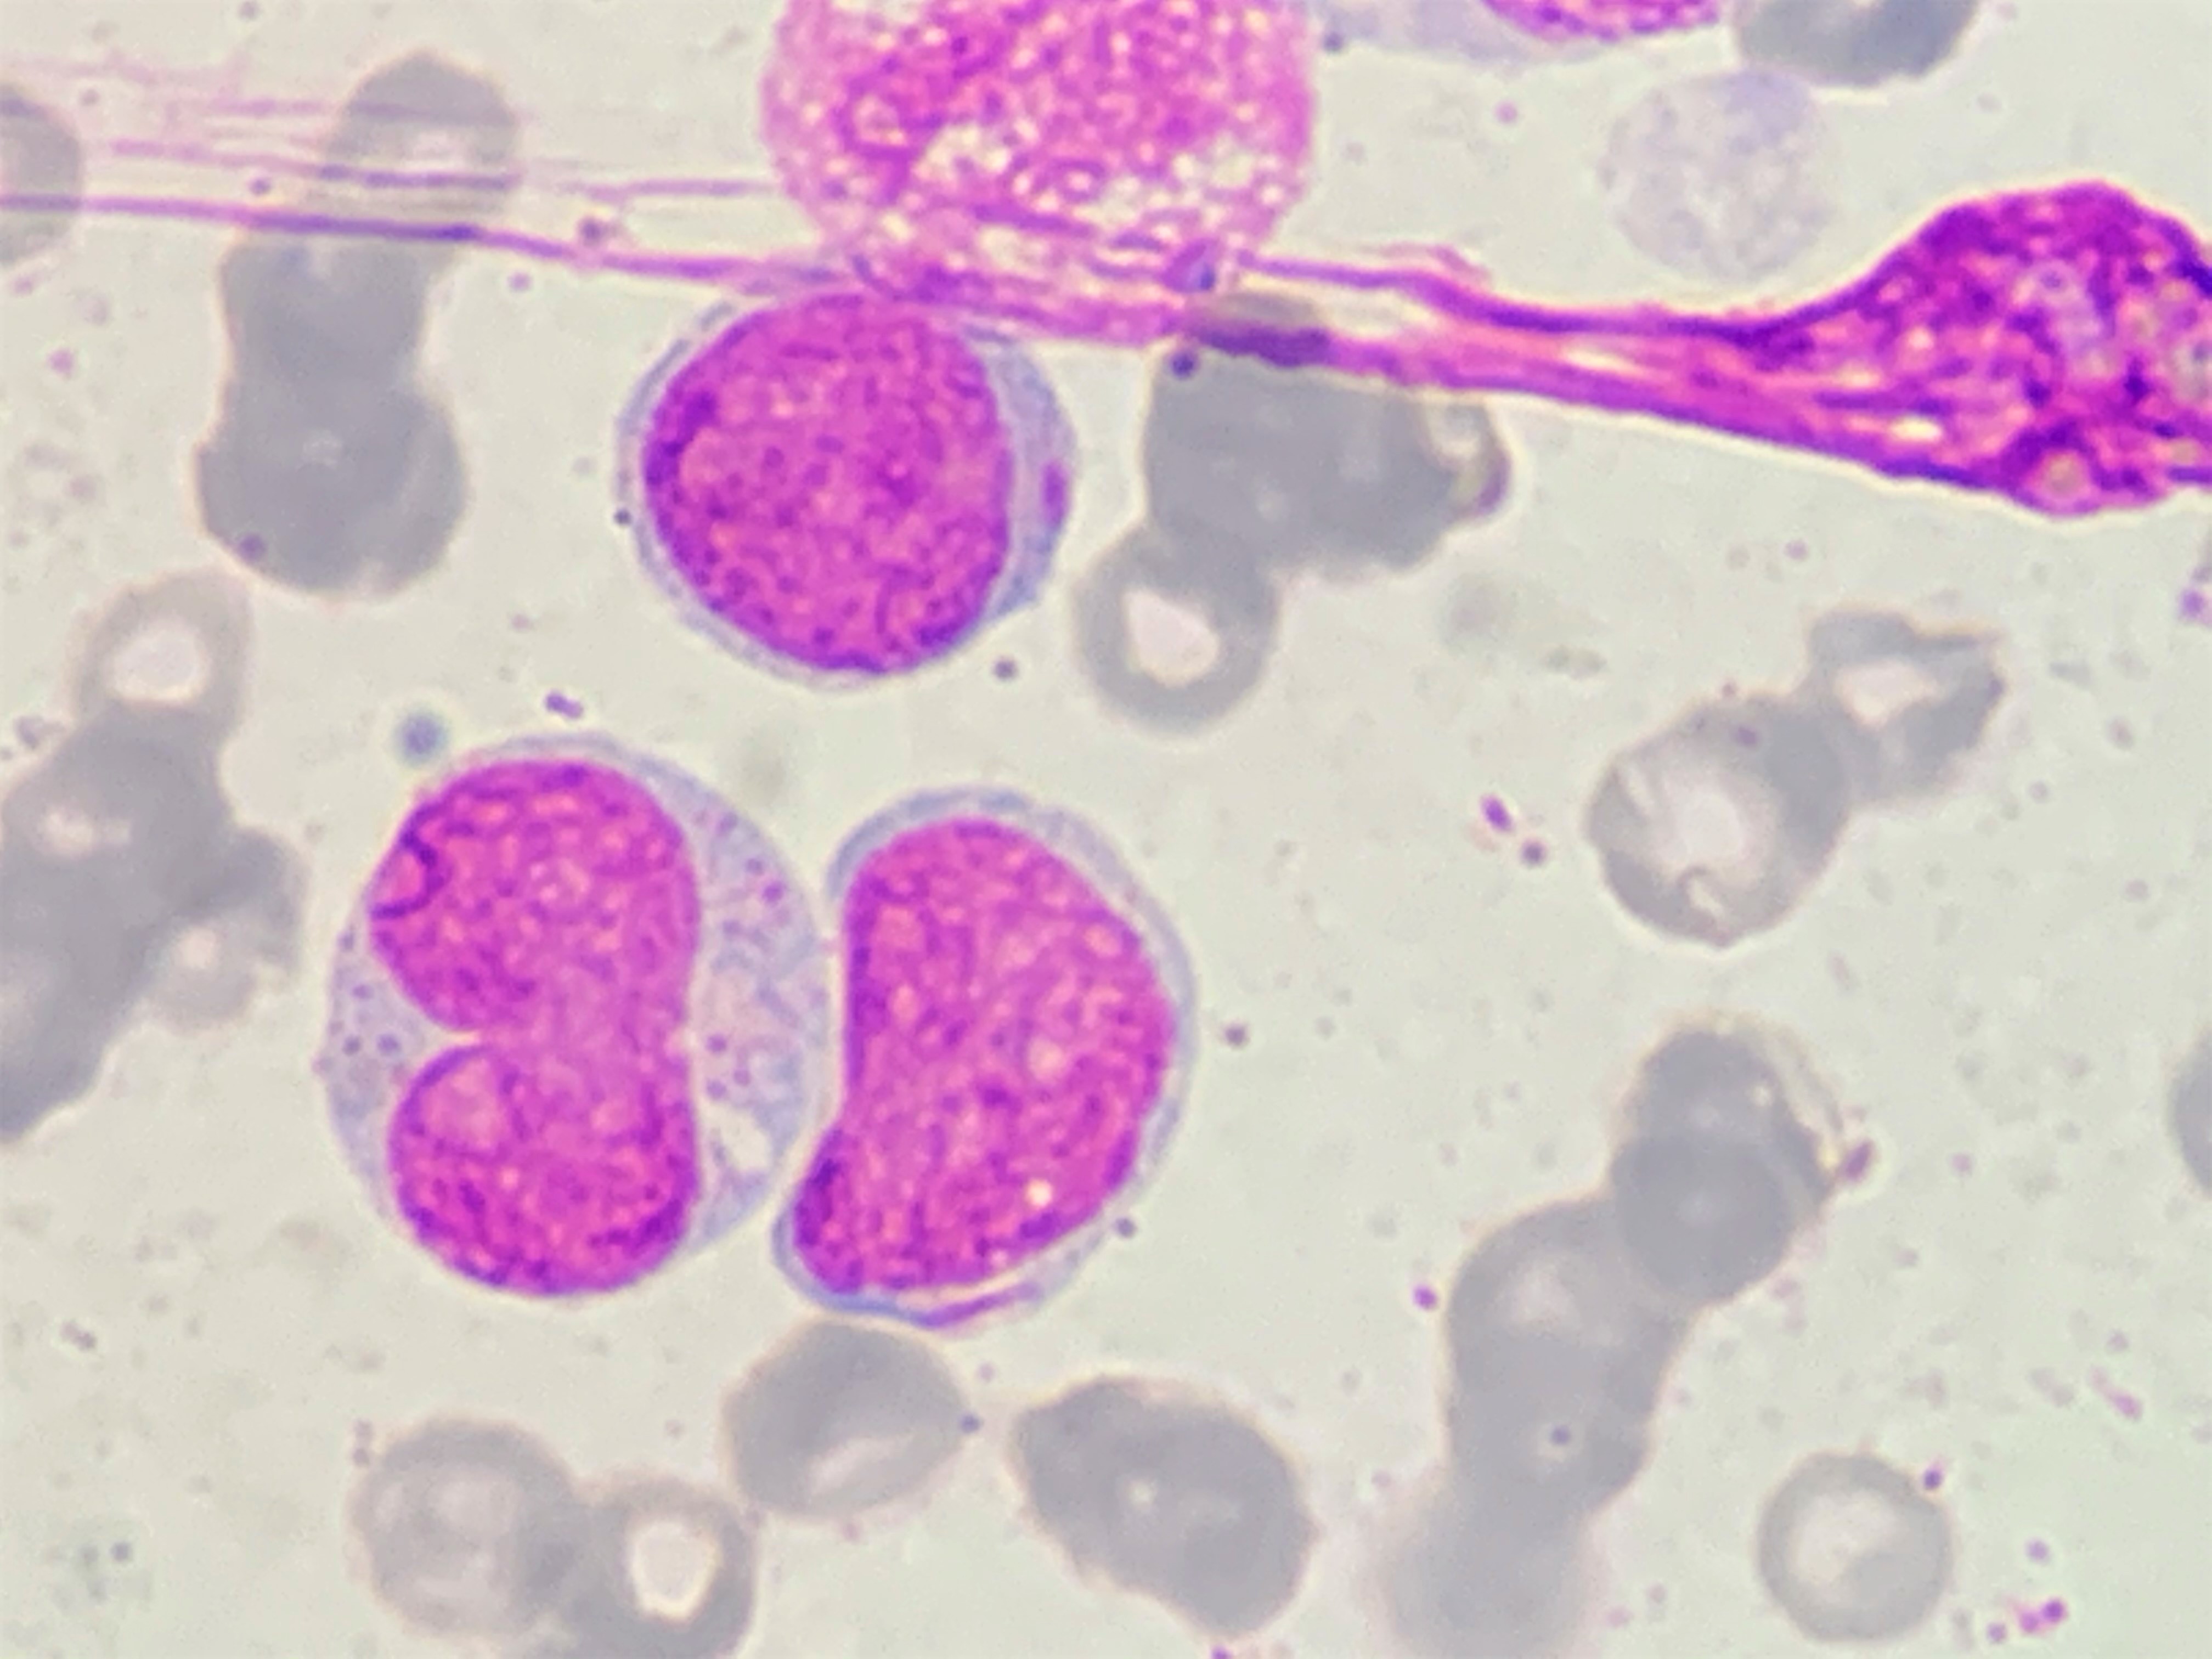
Cell type: BLAST CELLS